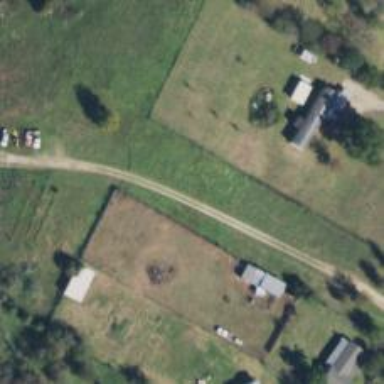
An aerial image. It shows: Driveway.